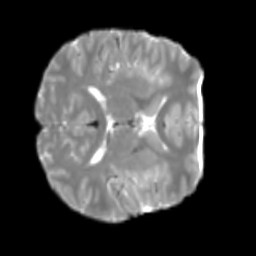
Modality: T2w
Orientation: axial
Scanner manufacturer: siemens
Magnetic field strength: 3 T
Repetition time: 4 s
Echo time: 0.0594 s